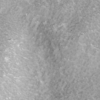
Label: not_dusty